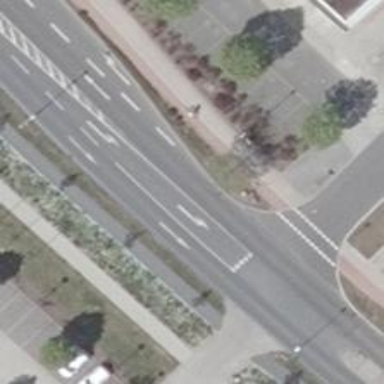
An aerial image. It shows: Secondary road with asphalt surface and separate sidewalks on both sides.